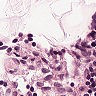
Metastatic tissue present: no